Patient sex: F
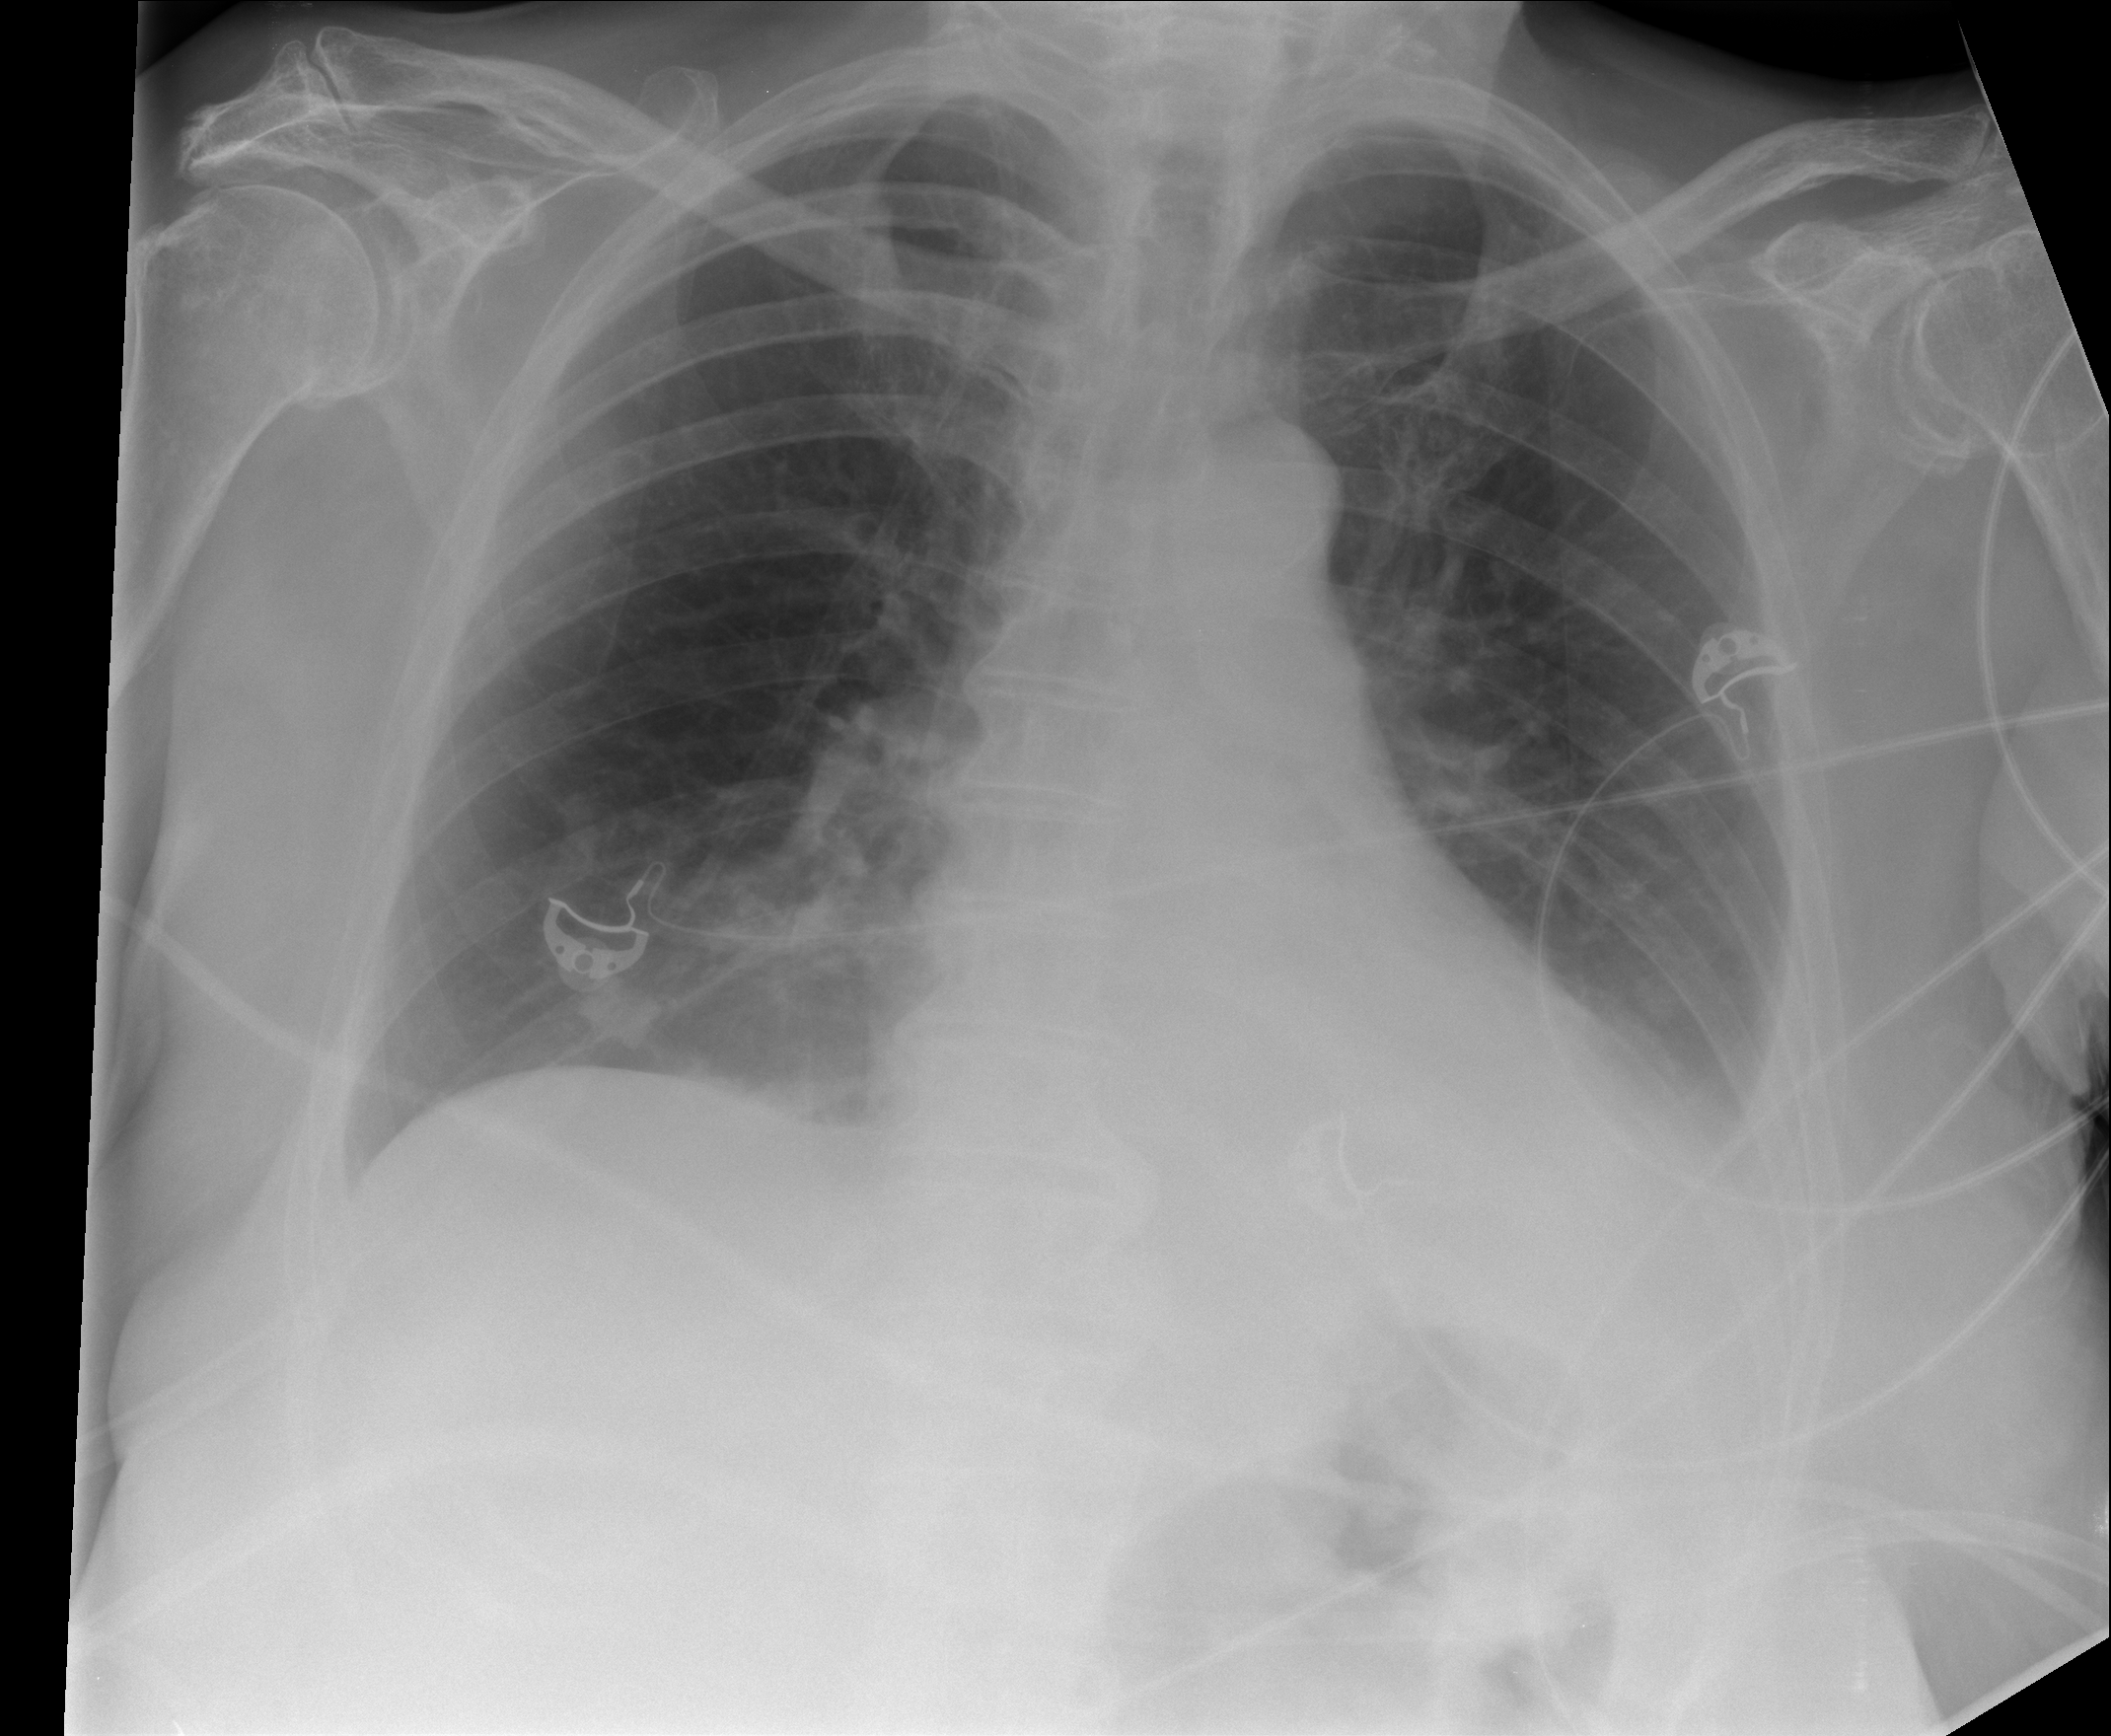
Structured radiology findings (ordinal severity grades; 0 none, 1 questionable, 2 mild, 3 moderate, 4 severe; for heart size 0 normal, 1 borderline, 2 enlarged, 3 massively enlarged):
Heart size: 0
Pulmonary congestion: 0
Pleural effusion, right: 0
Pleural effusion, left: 2
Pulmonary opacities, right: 0
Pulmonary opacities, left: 0
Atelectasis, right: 0
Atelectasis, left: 2